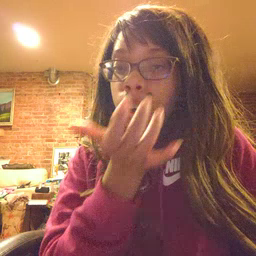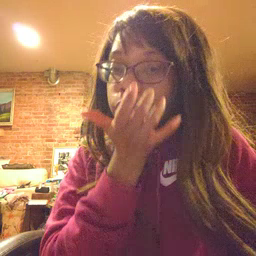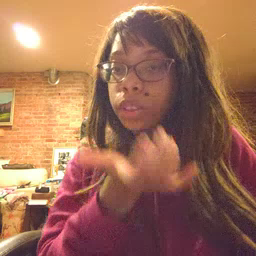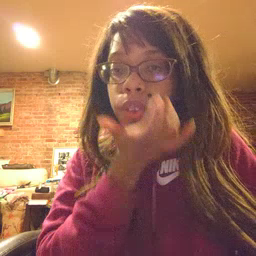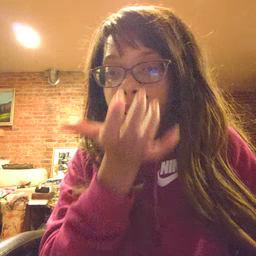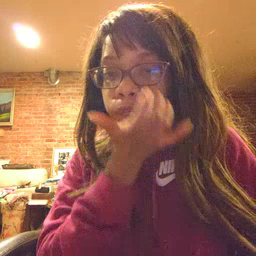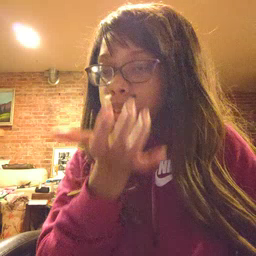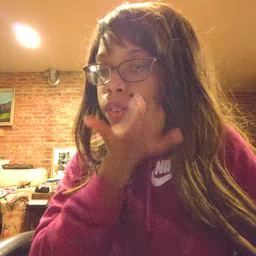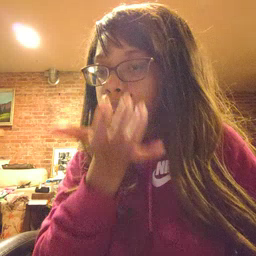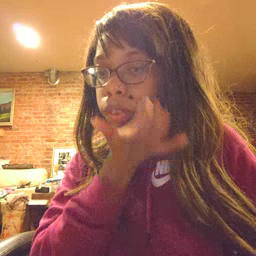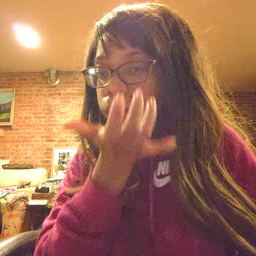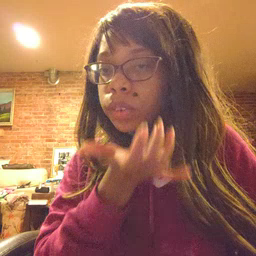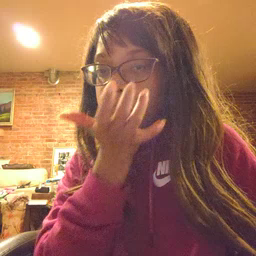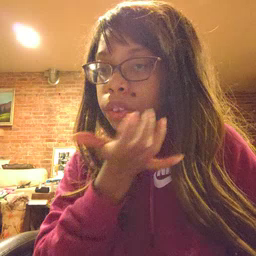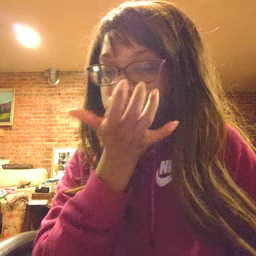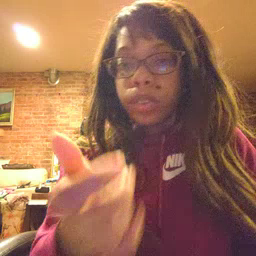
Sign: grass